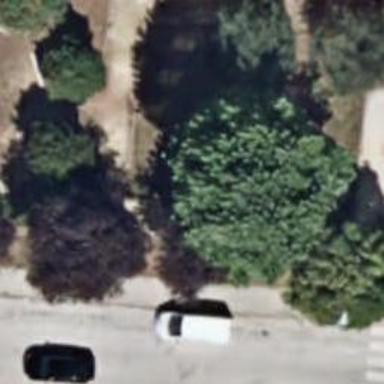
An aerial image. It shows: Brown bench.